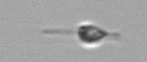
Label: flagellate